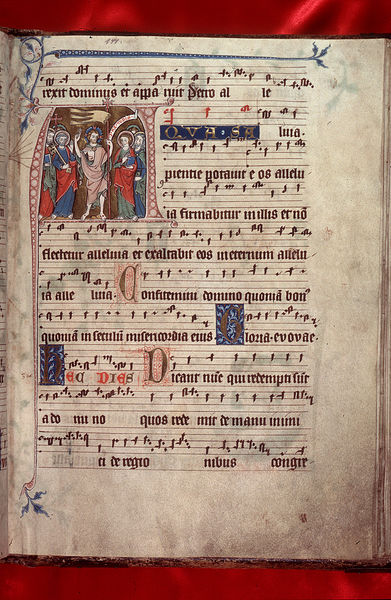
Titel: Codex Gisle
Institution: Osnabrück, Diözesanarchiv
Schlagwörter: bunt, rot, malerei, gold, gesang, schrift, noten, fahne, linien, buch, nimbus, jesus, kanon, heilige, miniatur, lied, latein, initial, fahne#, gregoreanisch